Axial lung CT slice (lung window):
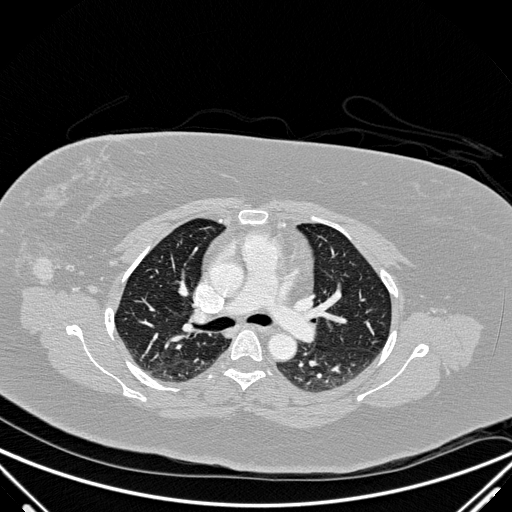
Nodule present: no